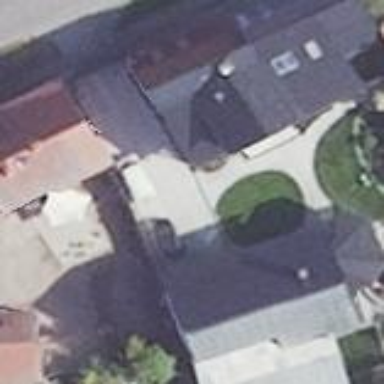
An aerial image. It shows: Residential building.